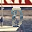
Label: 0